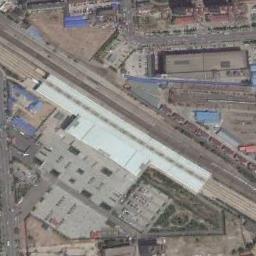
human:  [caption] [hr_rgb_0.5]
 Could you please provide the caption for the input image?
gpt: The railway station is next to some buildings and trees .

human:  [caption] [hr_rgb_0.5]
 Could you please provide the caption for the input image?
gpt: There is a large, Well-equipped railway station in the city .

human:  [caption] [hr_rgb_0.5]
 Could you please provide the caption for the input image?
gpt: The railway station has some railways and a white building and a square is next to the railway station .

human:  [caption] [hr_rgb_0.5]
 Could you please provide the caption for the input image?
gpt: Many buildings are beside the railway station .

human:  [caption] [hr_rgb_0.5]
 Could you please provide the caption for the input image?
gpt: There are some buildings around the railway station .